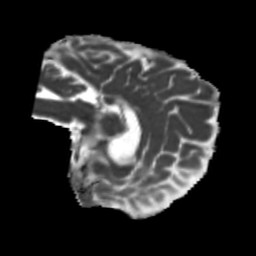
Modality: MD
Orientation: sagittal
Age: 29
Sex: female
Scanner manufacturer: siemens
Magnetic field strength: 3 T
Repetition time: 5.25 s
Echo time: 0.08 s